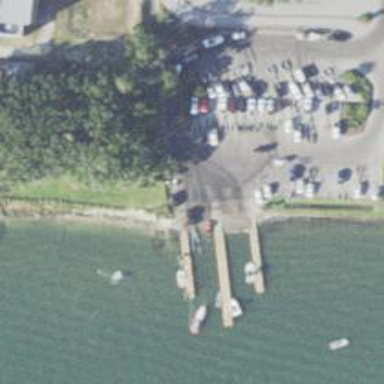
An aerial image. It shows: Slipway on leisure land.